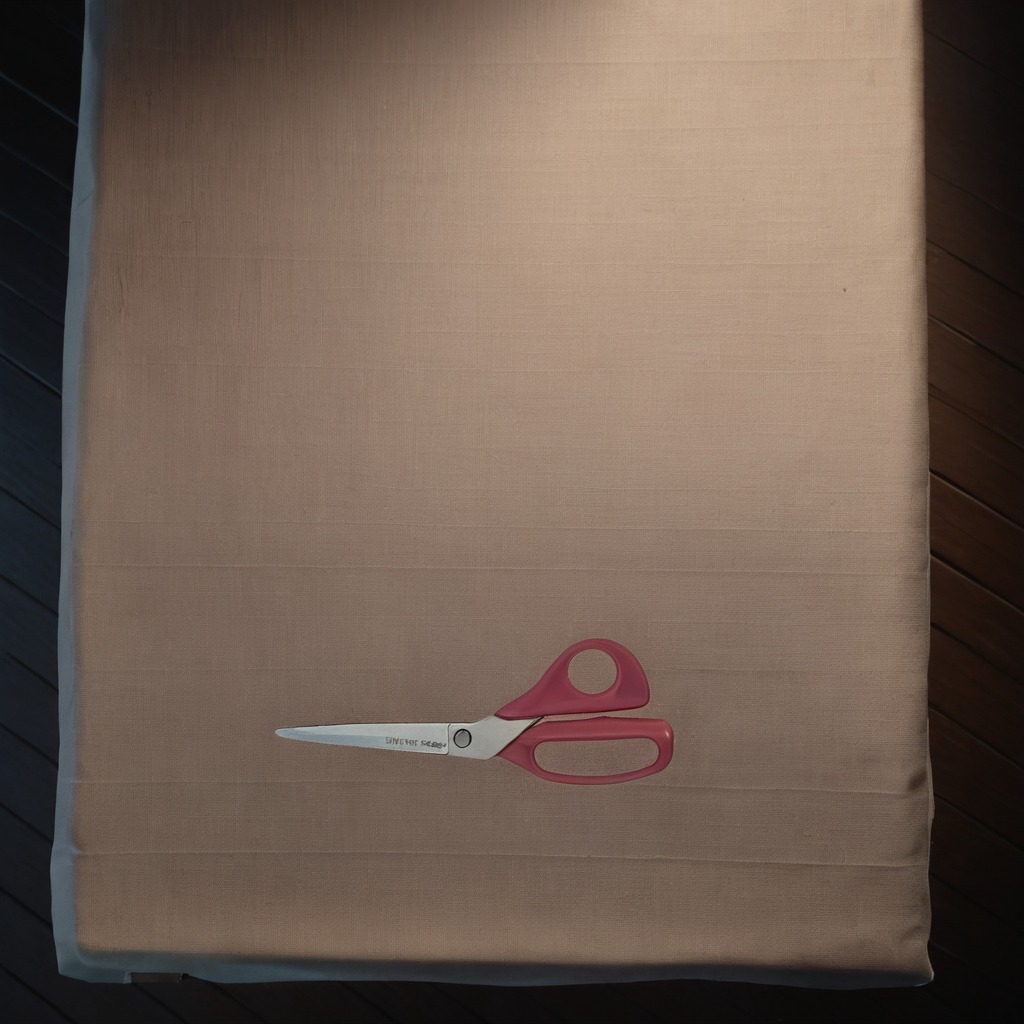
A scissor lying on the wooden table.